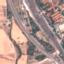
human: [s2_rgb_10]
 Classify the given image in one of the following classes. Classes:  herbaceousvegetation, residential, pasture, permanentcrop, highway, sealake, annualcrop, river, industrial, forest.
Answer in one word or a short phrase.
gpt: Highway